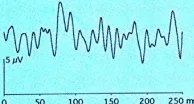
VEP showing a non-recordable response.
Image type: pathology (fish)